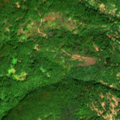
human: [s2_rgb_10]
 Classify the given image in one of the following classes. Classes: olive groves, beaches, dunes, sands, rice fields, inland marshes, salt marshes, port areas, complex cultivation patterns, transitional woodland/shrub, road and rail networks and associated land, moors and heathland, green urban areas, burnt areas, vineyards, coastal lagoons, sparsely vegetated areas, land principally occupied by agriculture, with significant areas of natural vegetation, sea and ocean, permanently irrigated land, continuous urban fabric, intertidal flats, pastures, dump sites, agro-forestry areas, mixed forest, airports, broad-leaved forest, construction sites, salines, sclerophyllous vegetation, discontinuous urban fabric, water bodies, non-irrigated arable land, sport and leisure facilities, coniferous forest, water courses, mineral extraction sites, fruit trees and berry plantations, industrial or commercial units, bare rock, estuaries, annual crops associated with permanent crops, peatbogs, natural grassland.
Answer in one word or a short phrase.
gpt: complex cultivation patterns, land principally occupied by agriculture, with significant areas of natural vegetation, broad-leaved forest, mixed forest, transitional woodland/shrub